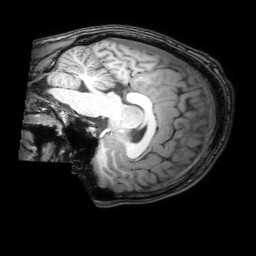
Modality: T1w
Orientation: sagittal
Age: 28
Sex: male
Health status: healthy
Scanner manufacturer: philips
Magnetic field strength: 3 T
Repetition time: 0.0079 s
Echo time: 0.0035 s